Aerial crown-view tile of a tropical tree (Barro Colorado Island, Panama), acquired 20240918:
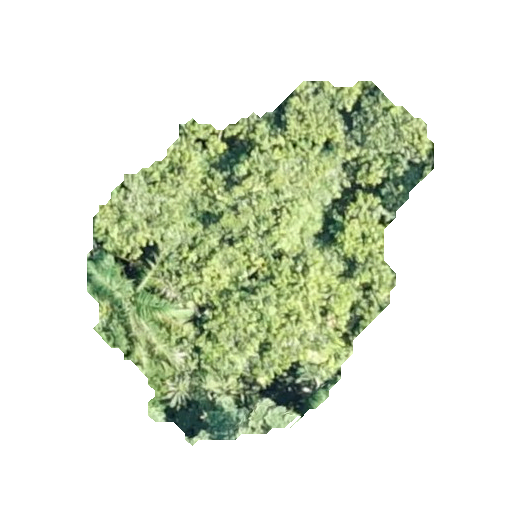
Species: Luehea seemannii
GBIF accepted scientific name: Luehea seemannii
Crown area: 129.617 m²